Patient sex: M
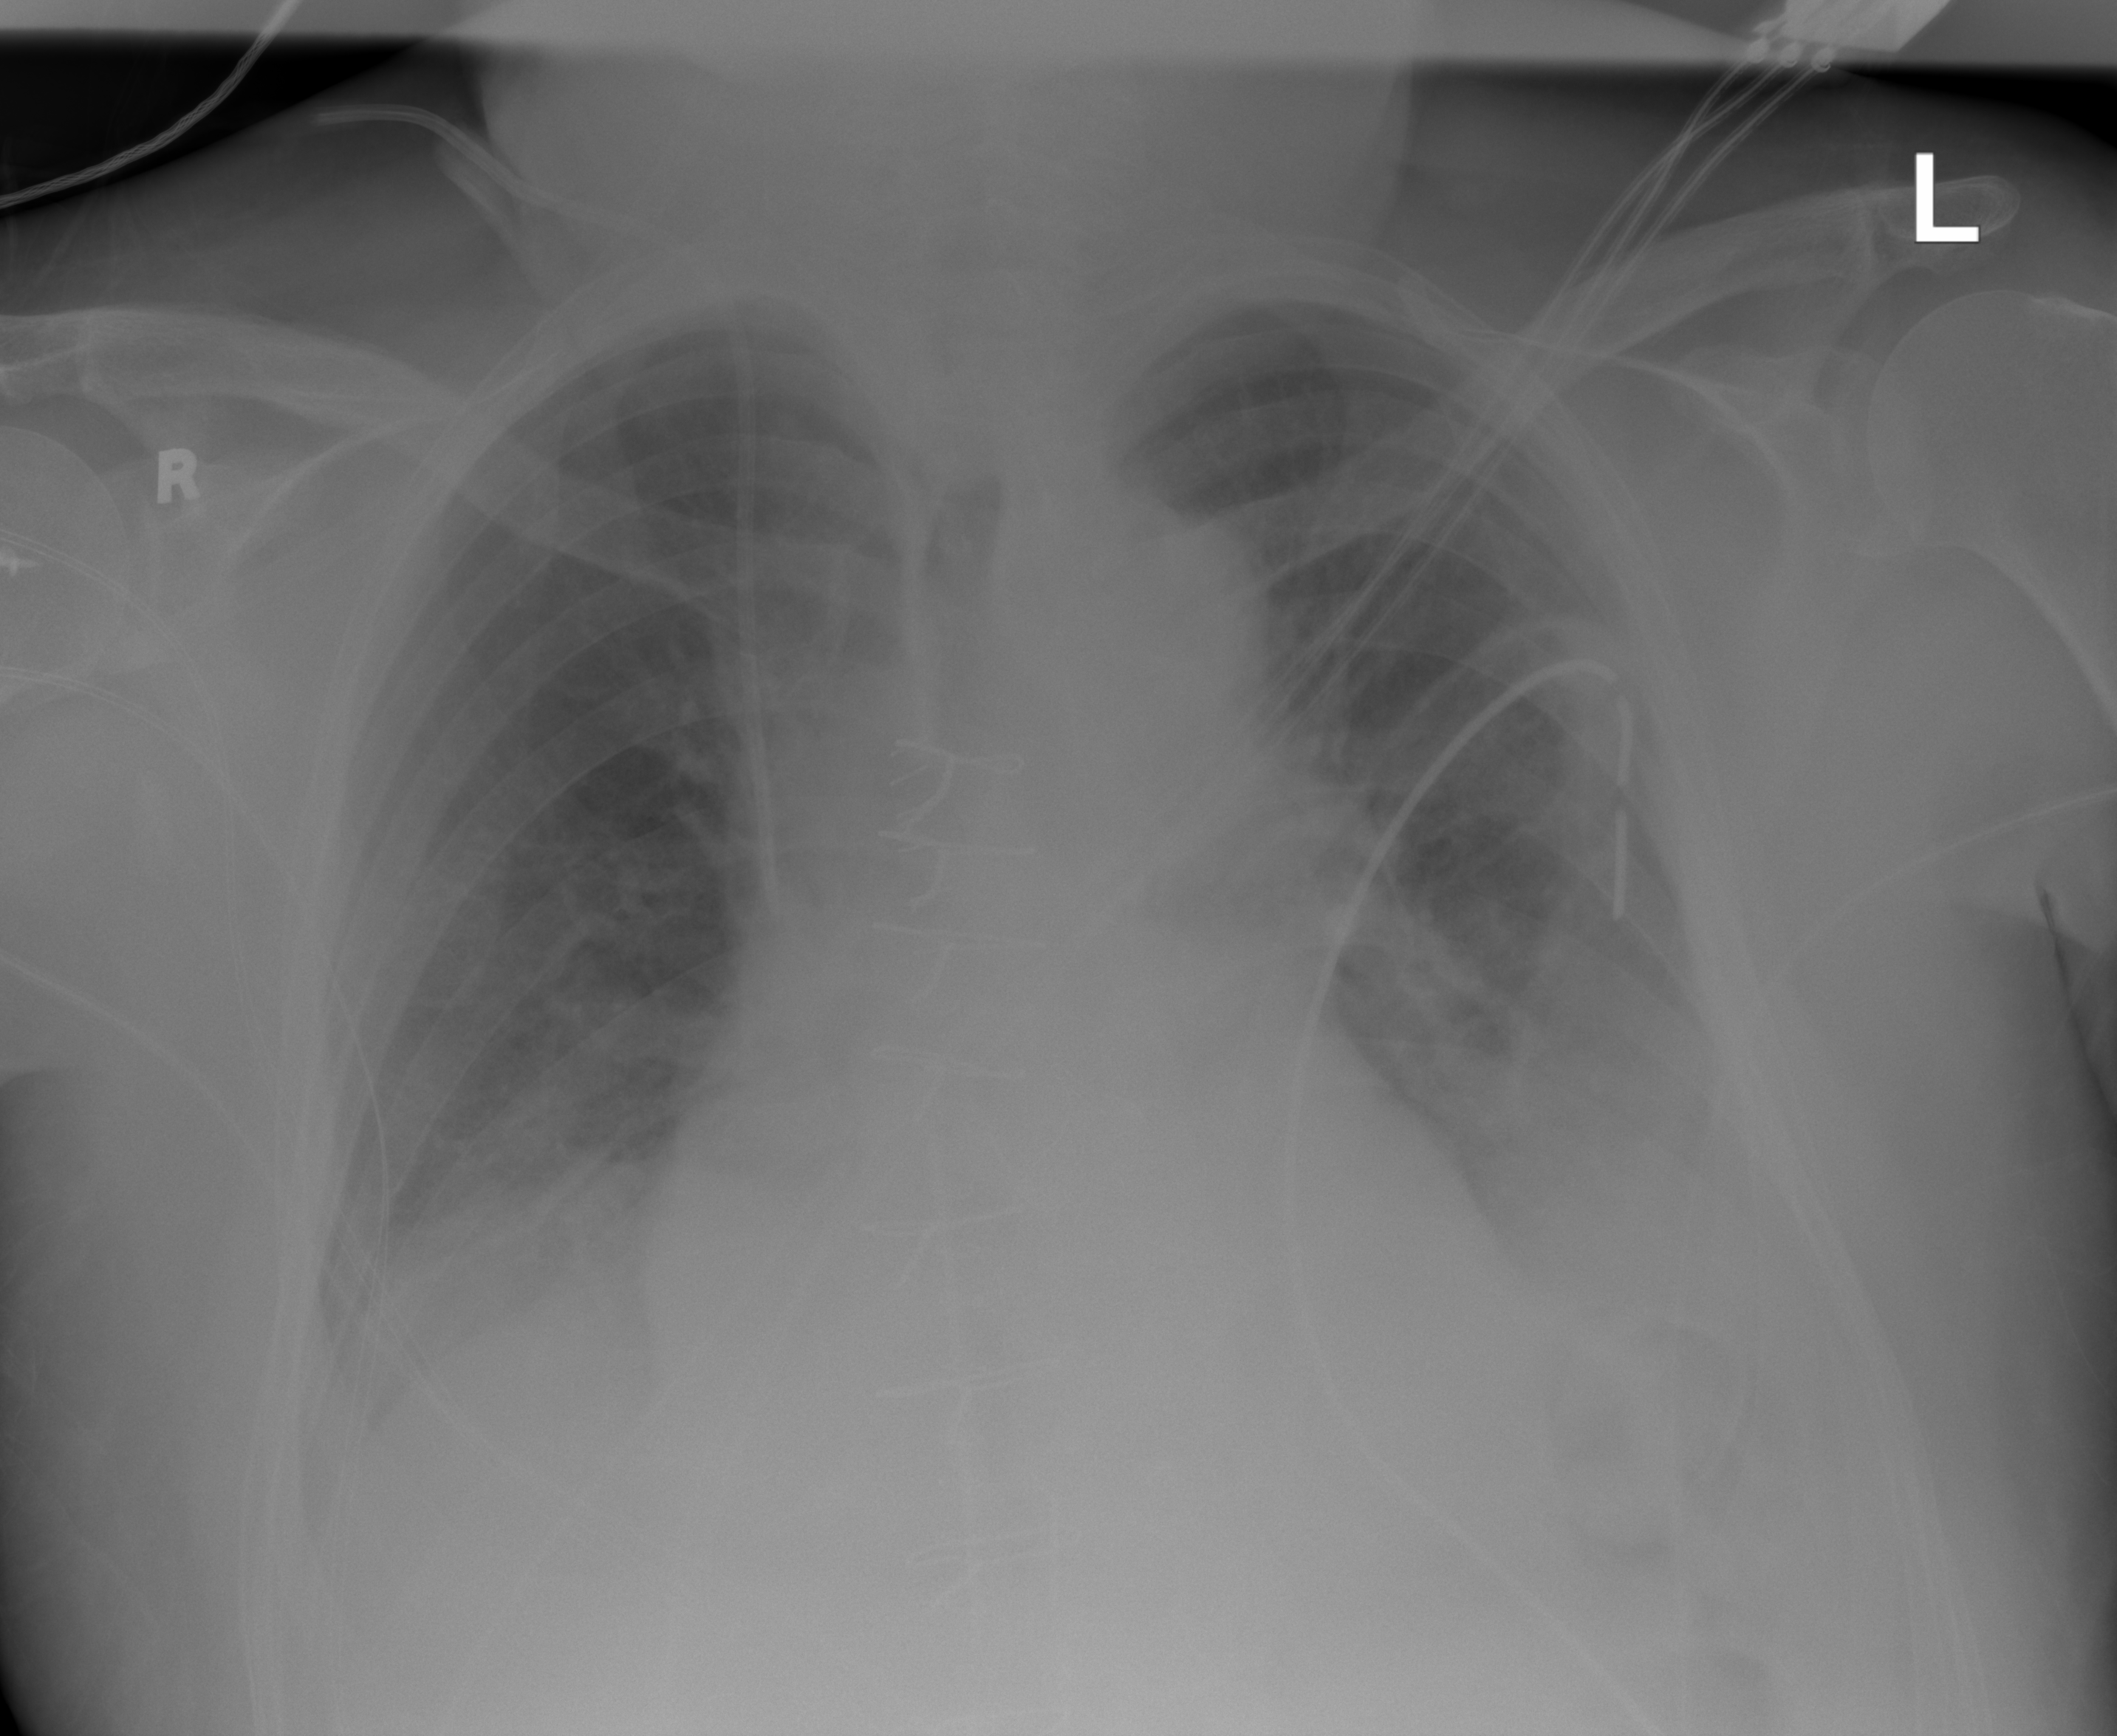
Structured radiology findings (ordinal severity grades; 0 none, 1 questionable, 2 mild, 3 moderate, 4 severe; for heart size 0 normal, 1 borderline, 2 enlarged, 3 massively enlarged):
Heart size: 1
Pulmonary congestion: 2
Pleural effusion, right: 2
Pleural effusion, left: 3
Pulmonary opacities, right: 0
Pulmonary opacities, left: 0
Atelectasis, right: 2
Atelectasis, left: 2